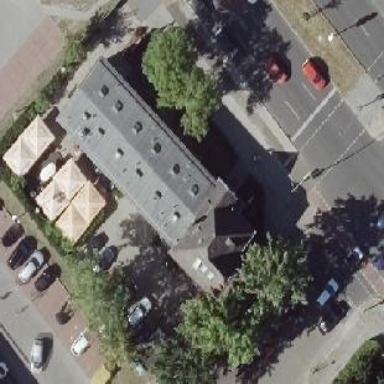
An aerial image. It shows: Hotel building.